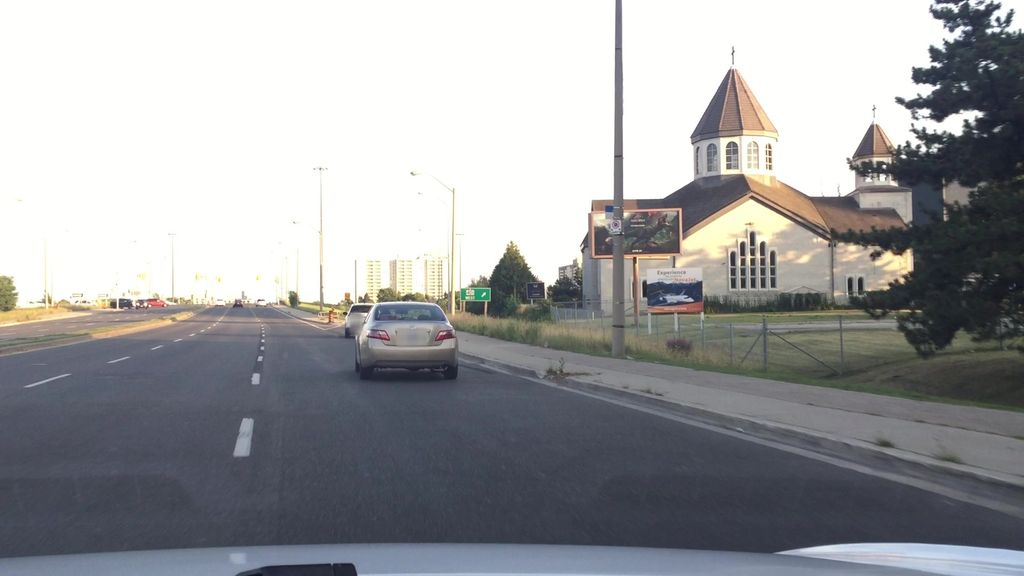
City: toronto